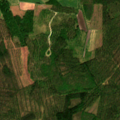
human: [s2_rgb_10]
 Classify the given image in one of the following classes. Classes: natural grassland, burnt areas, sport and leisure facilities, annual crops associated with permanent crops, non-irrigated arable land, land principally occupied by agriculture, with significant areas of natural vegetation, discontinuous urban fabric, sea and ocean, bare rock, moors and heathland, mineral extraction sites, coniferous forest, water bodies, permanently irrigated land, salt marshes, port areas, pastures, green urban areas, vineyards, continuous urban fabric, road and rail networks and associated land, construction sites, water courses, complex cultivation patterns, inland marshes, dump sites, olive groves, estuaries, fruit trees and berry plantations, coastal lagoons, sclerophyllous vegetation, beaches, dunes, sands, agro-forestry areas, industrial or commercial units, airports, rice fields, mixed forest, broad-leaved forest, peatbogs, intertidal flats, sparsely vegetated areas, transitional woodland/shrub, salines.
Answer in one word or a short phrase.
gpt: non-irrigated arable land, land principally occupied by agriculture, with significant areas of natural vegetation, coniferous forest, mixed forest